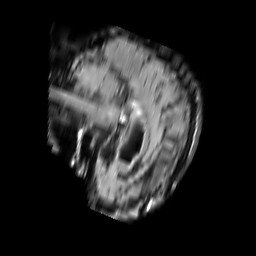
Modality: FLAIR
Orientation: sagittal
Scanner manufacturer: philips
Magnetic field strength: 3 T
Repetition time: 11 s
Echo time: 0.12 s